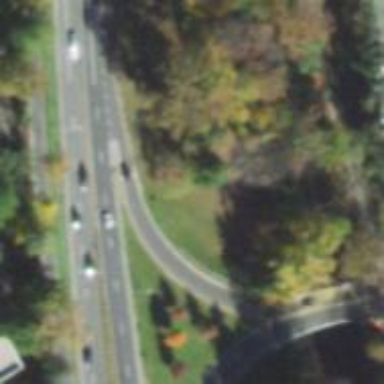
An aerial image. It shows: Trunk link highway.